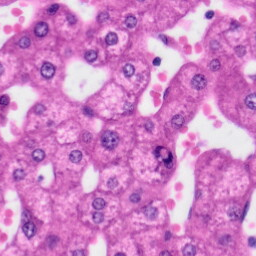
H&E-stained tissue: Liver